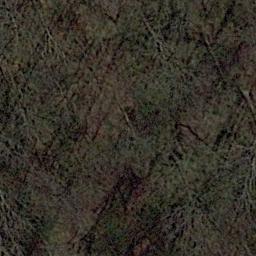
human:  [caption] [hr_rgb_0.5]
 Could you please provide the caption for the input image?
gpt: The forest has some sparse green trees and the forest soil is deep yellow .

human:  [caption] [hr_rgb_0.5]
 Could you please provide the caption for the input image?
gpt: A straight road through this dense forest .

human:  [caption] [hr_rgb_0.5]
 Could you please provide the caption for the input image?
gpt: The forest is full of dry trees .

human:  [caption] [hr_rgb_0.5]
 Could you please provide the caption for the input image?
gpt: Many withered trees are in a forest .

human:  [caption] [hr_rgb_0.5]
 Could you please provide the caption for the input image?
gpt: A sparse forest with some withered trees .